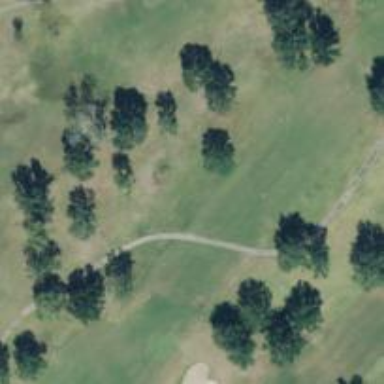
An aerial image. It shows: View of golf hole.